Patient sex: F
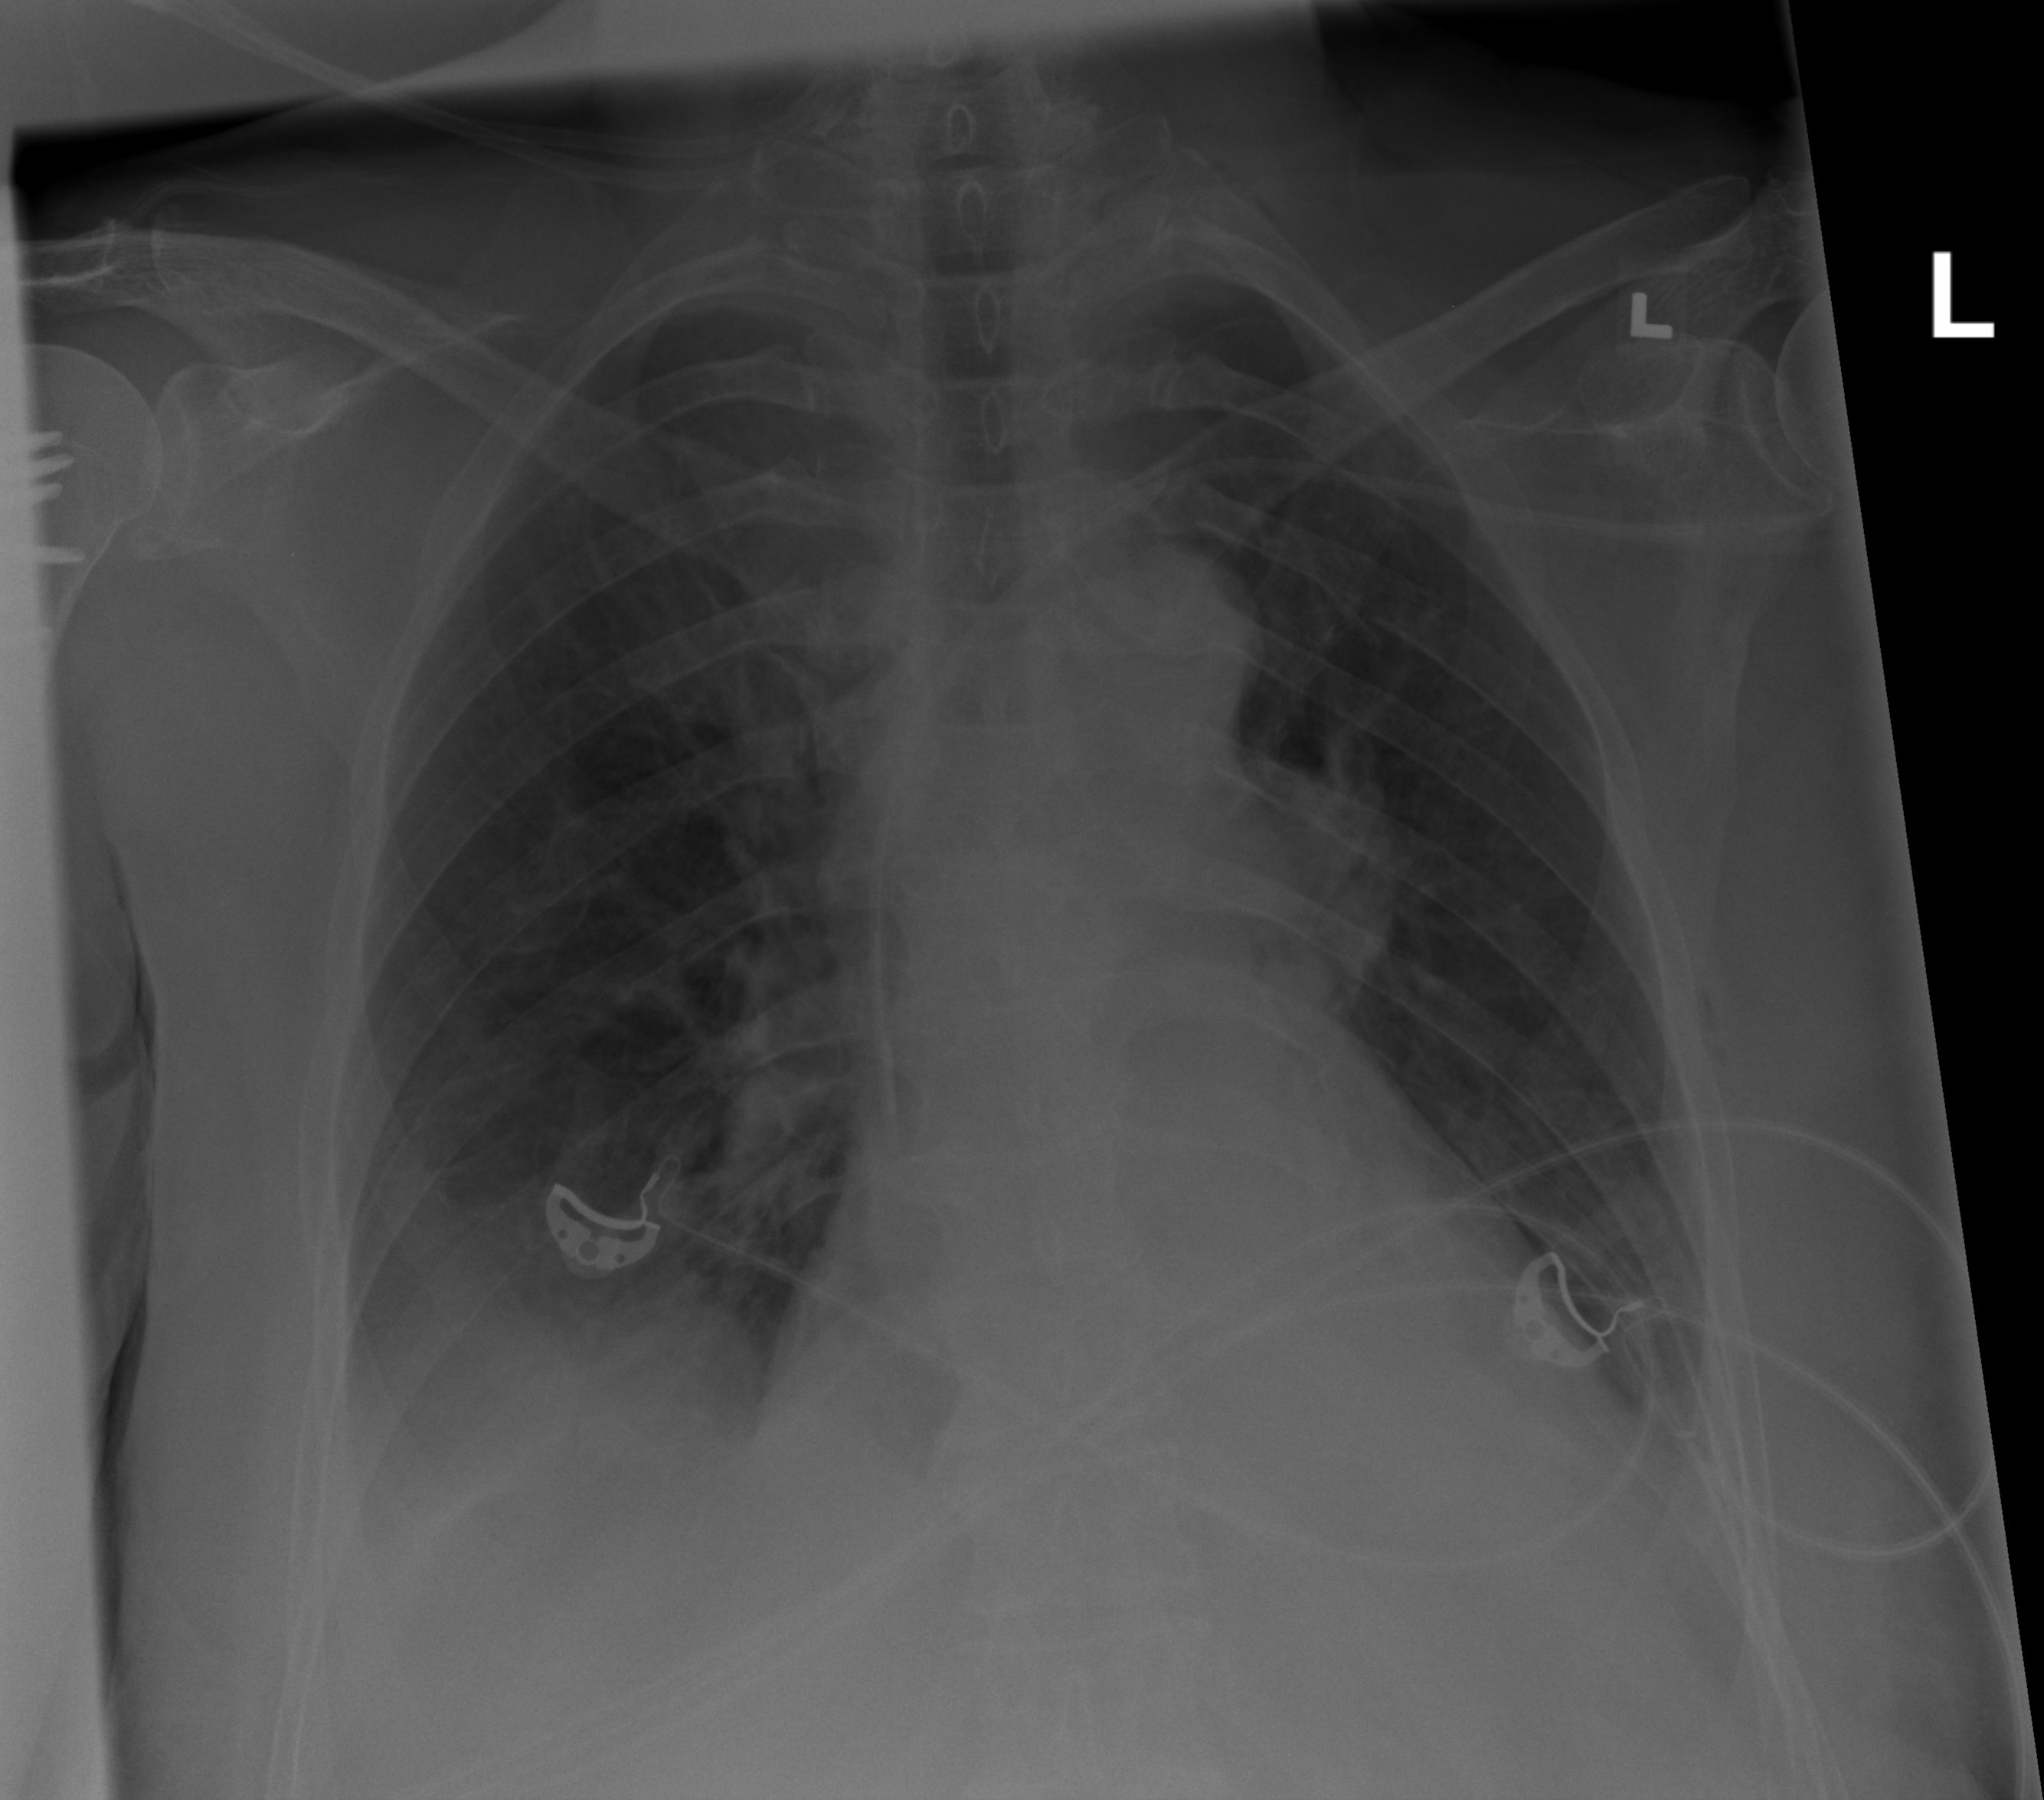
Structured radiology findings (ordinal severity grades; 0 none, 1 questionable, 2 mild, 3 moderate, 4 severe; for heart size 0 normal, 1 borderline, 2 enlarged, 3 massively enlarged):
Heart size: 1
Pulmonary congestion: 0
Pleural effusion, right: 2
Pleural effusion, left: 2
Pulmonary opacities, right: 0
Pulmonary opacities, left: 0
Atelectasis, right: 2
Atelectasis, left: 2